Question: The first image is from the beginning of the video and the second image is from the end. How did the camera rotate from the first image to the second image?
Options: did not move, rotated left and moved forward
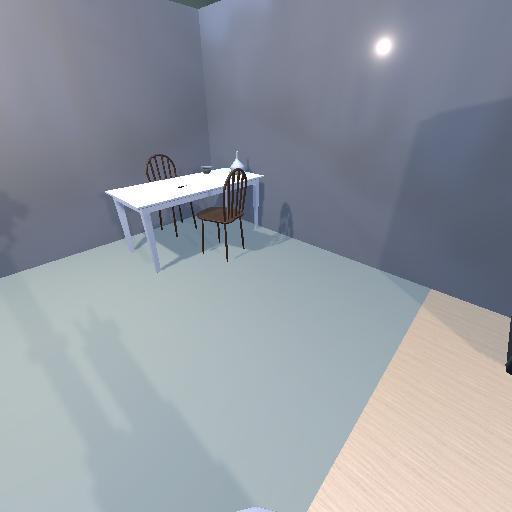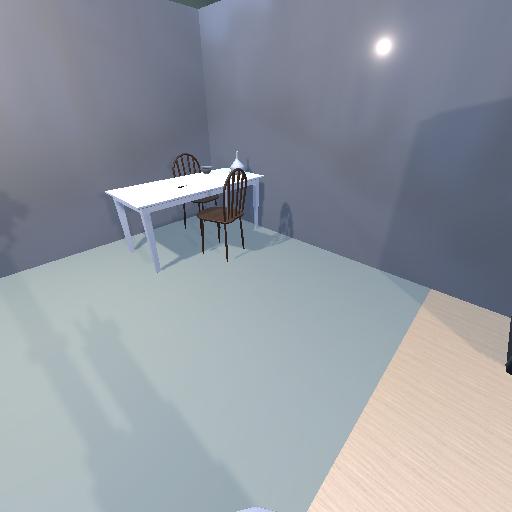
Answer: did not move